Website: lowes
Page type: order-tracking
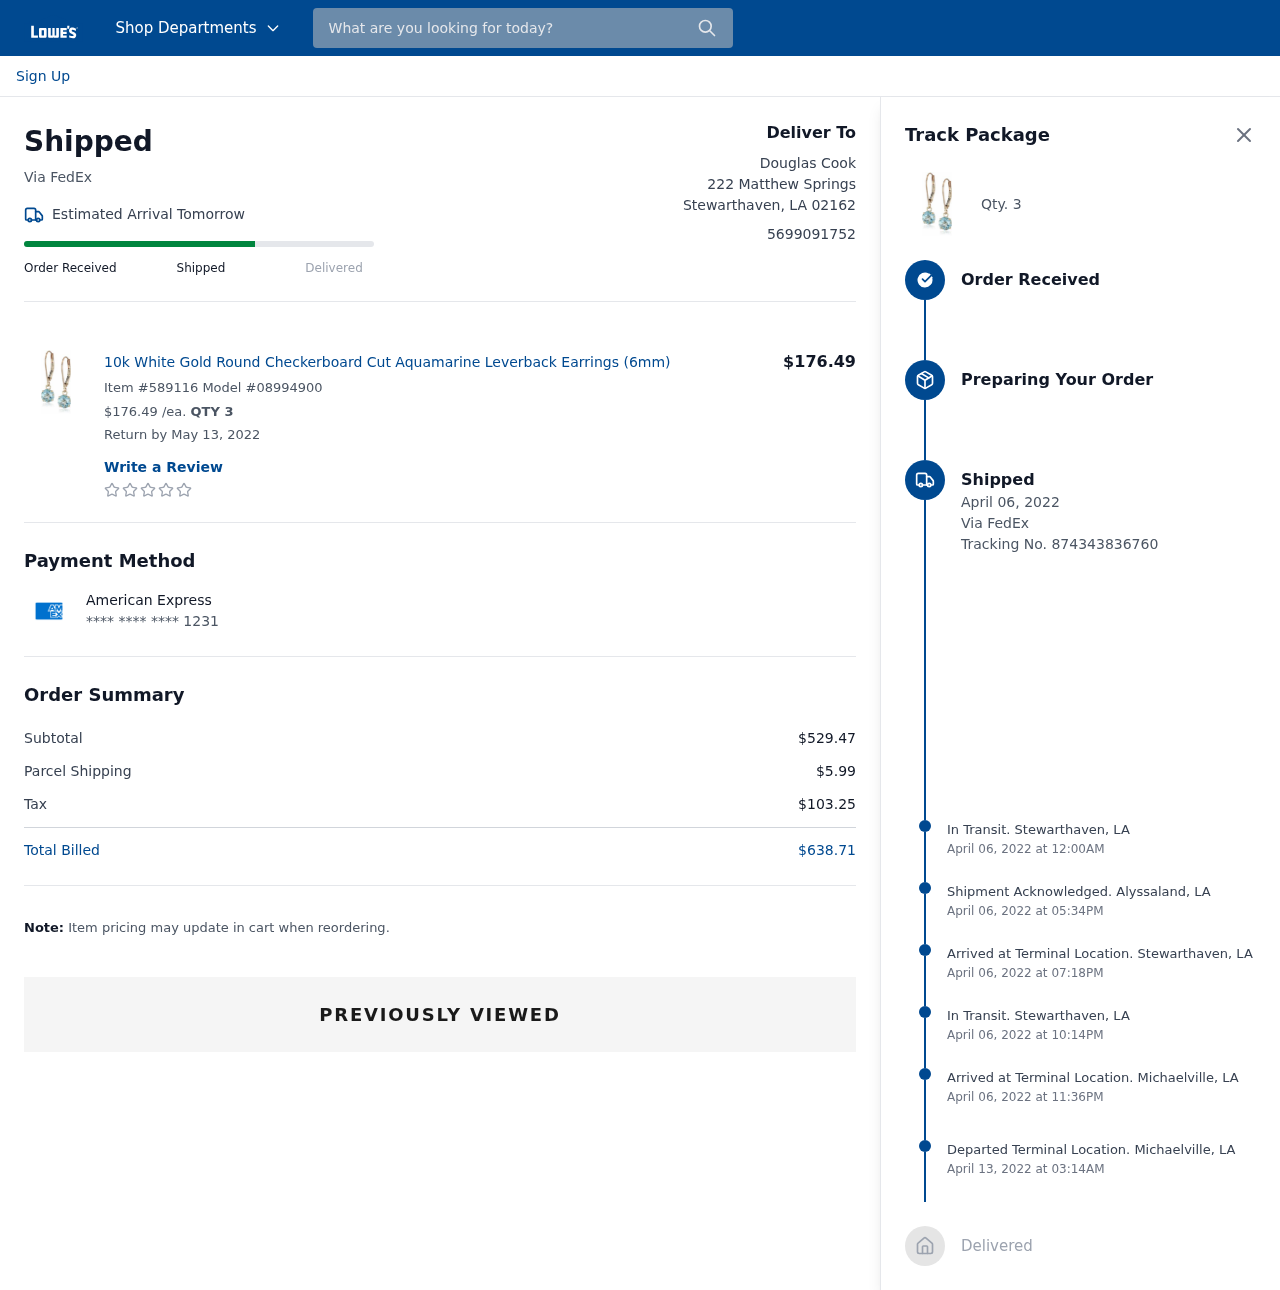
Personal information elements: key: PII_CARD_LAST4
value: **** **** **** 1231
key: PII_CARD_TYPE
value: American Express
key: PII_CITY_STATE
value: Stewarthaven, LA
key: PII_CITY_STATE_ZIP
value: Stewarthaven, LA 02162
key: PII_FULLNAME
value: Douglas Cook
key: PII_PHONE
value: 5699091752
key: PII_STREET
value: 222 Matthew Springs
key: PII_CITY_STATE2
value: Alyssaland, LA
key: PII_STATE_ABBR
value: LA
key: PII_CITY
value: Stewarthaven
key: PII_CITY_STATE3
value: Michaelville, LA
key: PII_CITY3
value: Michaelville
Product elements: key: PRODUCT1_NAME
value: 10k White Gold Round Checkerboard Cut Aquamarine Leverback Earrings (6mm)
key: PRODUCT1_PRICE
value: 176.49
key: PRODUCT1_QUANTITY
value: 3
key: PRODUCT1_TOTAL
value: $176.49
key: PRODUCT1_QUANTITY2
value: Qty. 3
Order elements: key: ORDER_DELIVERY_DATE
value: Estimated Arrival Tomorrow
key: ORDER_ITEM_NUMBER
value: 589116
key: ORDER_MODEL_NUMBER
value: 08994900
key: ORDER_RETURN_BY_DATE
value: Return by May 13, 2022
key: ORDER_SUBTOTAL
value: $529.47
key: ORDER_SHIPPING_COST
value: $5.99
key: ORDER_TAX
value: $103.25
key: ORDER_TOTAL
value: $638.71
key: ORDER_SHIPPING_DATE
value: April 06, 2022
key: ORDER_TRACKING_NUMBER
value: Tracking No. 874343836760
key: ORDER_TRACKING_EVENT1
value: April 06, 2022 at 12:00AM
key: ORDER_TRACKING_EVENT2
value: April 06, 2022 at 05:34PM
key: ORDER_TRACKING_EVENT3
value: April 06, 2022 at 07:18PM
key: ORDER_TRACKING_EVENT4
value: April 06, 2022 at 10:14PM
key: ORDER_TRACKING_EVENT5
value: April 06, 2022 at 11:36PM
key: ORDER_TRACKING_EVENT6
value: April 13, 2022 at 03:14AM
Search elements: key: HEADER_SEARCH
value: What are you looking for today?